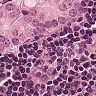
Metastatic tissue present: yes